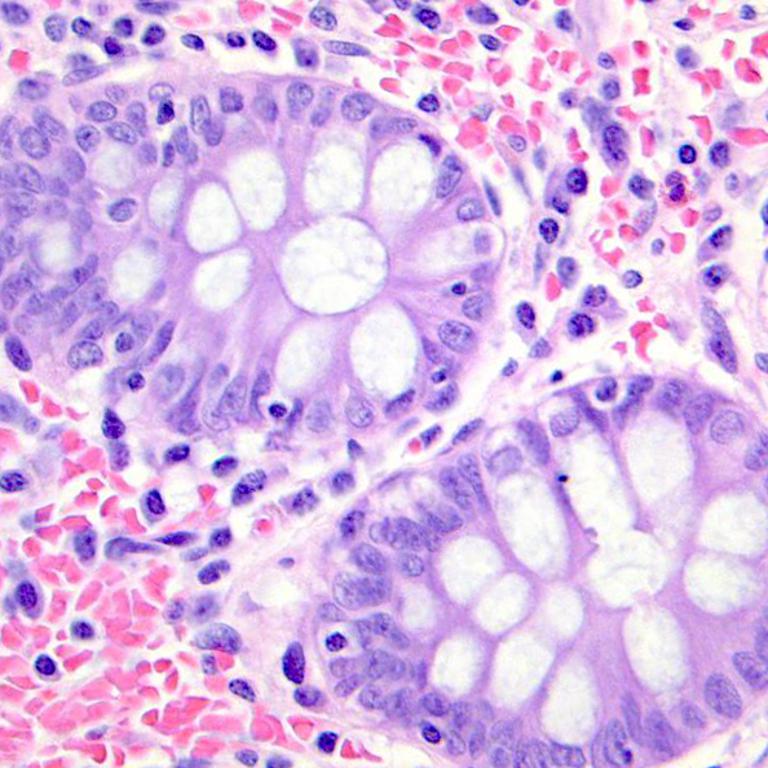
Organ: colon
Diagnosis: benign